Field crop: maize
Growth stage: 2
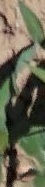
Species: maize